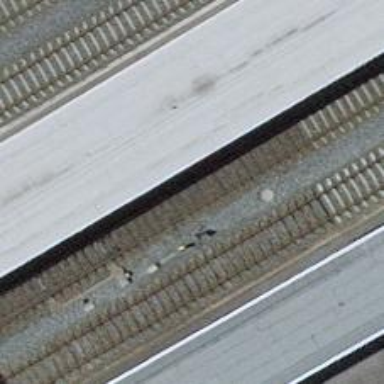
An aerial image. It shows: Railway switch.